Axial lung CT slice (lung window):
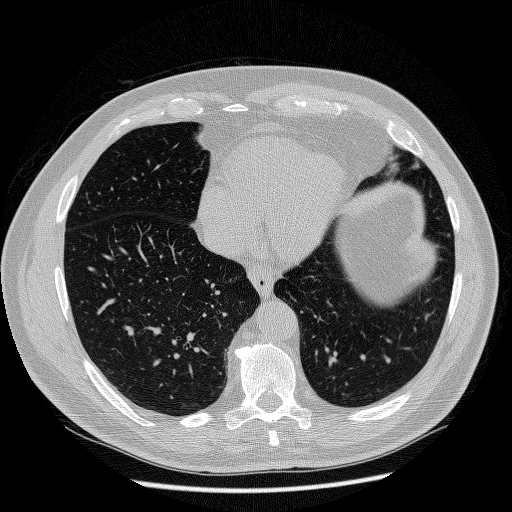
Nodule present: no